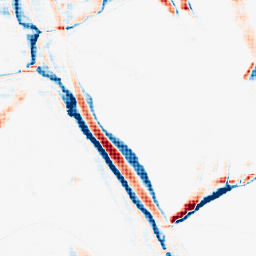
Category: morphological
Decomposition family: morphological_rect
Decomposition parameters: operation: average
width: 20
height: 3
Upsampling method: sinc_hamming
Upsampling parameters: scale: 4
kernel_size: 4
Upsampling scale: 4